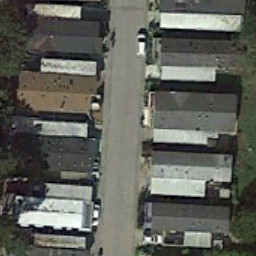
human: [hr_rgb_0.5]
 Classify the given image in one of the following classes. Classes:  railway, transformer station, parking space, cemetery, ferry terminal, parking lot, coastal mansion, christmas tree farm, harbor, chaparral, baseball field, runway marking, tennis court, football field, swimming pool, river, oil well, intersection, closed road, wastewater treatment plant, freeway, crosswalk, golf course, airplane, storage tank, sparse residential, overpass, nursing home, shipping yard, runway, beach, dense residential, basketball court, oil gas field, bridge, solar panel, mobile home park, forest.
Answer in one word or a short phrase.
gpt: mobile home park